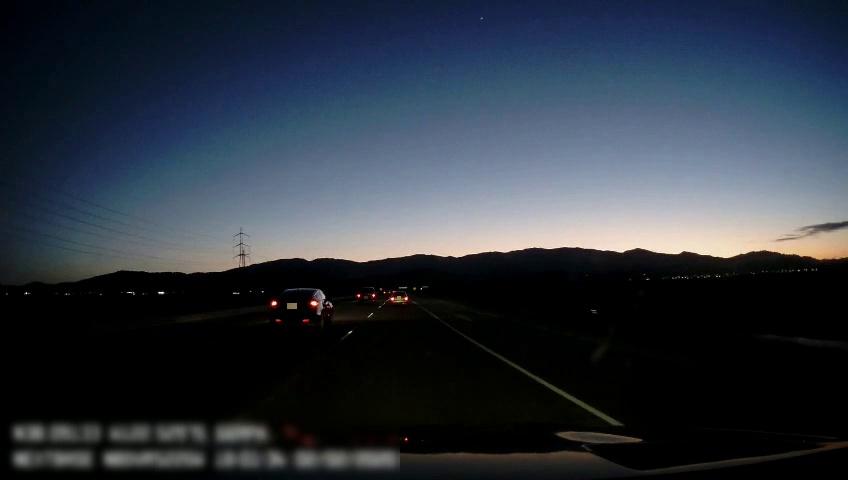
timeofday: Dusk/Dawn/Twilight
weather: Sunny
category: Drivable Space
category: Vehicles | Car
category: Vehicles | Car
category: Vehicles | Car
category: Lanes | Current Lane
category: Lanes | Alternate Lane